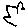
Label: bird